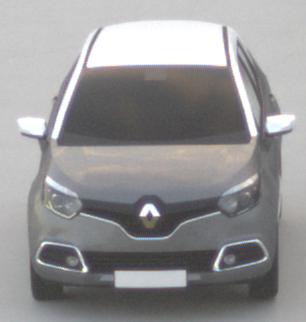
Make: Renault
Model: Captur ENERGY TCe 90
Detailed model: Captur (I)
Model produced from: 2013/06
Model produced until: 2015/05
Doors: 5
Color: gray
Road condition: dry road
Daytime: sunrise or sunset
Contrast: low contrast